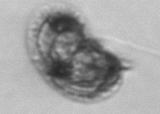
Label: Amylax